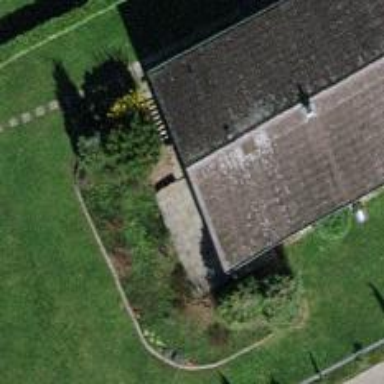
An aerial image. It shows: Detached building with gabled roof.